Question: I have a Problem. I am writing a ComboBox on dojo and if the user is writing an option which is not yet in the store it will be added.
I have wrote a keyup Event and it will be triggered if the user hits RETURN or ENTER
'''
if(pressed.keyCode == keys.ENTER){
//var dtemp = dijit.byId("stateSelect").get("store");
var MyMemory = new myownclass();
var value = dijit.byId('stateSelect').get('value');
var isNew = true;
var d = new Memory({data : []});
for(var vi = 0; MyMemory.data[vi].name != "";vi++)
{
d.put({name : MyMemory.data[vi].name, id : MyMemory.data[vi].id});
}
for(var index = 0; index < d.length ; index++)
{
if(value == d[index].name)
{
//alert(value);
isNew = false;
}
//isNew = true;
}
if(isNew == true){
MyMemory.setdata(value);
//var newData = new myownclass();
d.put({name : value, id : vi});
//dijit.byId('stateSelect').get('store').reset();
dijit.byId('stateSelect').get('store').setData(d);
}
}
if(pressed.keyCode == keys.F2){
var MyMemory = new myownclass();
var value = dijit.byId('stateSelect').get('value');
MyMemory.deletedata(value);
//var temp = new myownclass();
//dijit.byId('stateSelect').get('store').remove(dijit.byId('stateSelect').get('store').get('id'));
}
'''
The Problem is that it does not want to replace the old store with the new store d! Instead the ComboBox is completely empty :(
The has content inside

anyone who knows why it won't display the Options?
Thanks for Help
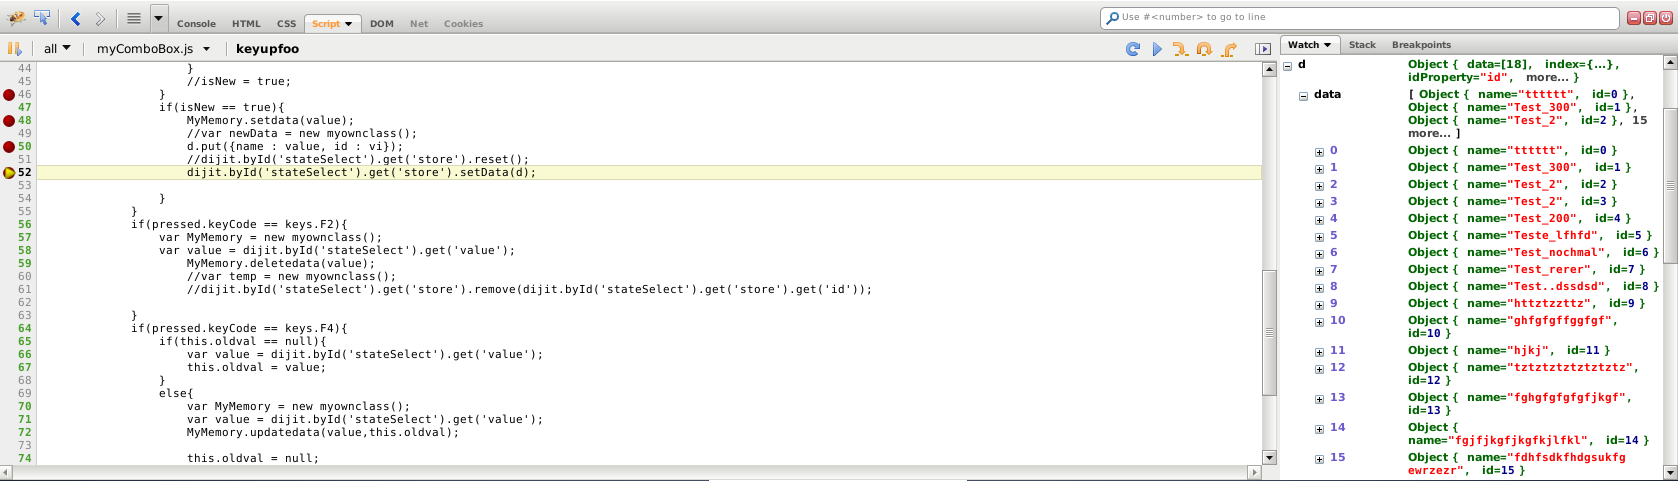
Answer: Because you're using <URL>' expects an array of objects to be inserted. However, you're using it to insert 'd', which is a store by itself. So, the correct way of setting the data would by by using:
'''
dijit.byId('stateSelect').get('store').setData(d.query());
'''
Because if you use the <URL>.
, you could also directly change the store of the combobox by using:
'''
dijit.byId('stateSelect').set('store', d);
'''
<URL>'s a simple example using the store setter.